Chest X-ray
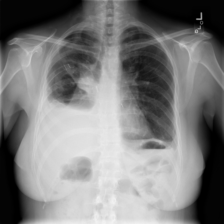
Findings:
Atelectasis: negative
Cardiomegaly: negative
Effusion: positive
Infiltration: negative
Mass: negative
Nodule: negative
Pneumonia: negative
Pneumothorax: negative
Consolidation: negative
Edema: negative
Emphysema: negative
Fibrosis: negative
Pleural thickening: negative
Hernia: negative